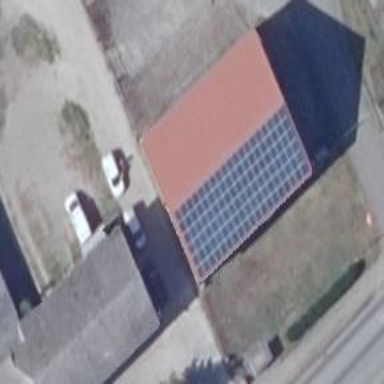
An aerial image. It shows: Solar photovoltaic panel generator producing electricity in small installation.